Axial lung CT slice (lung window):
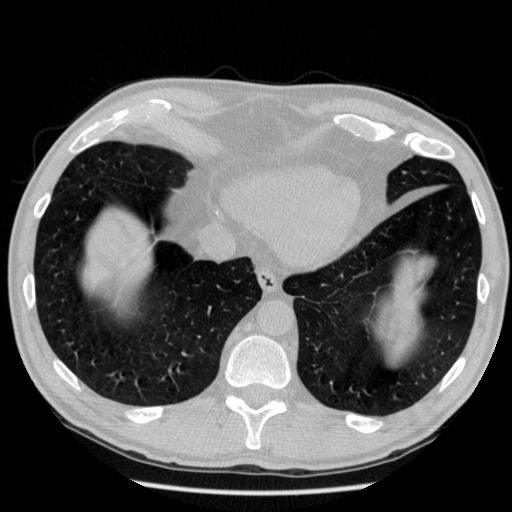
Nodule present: no